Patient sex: M
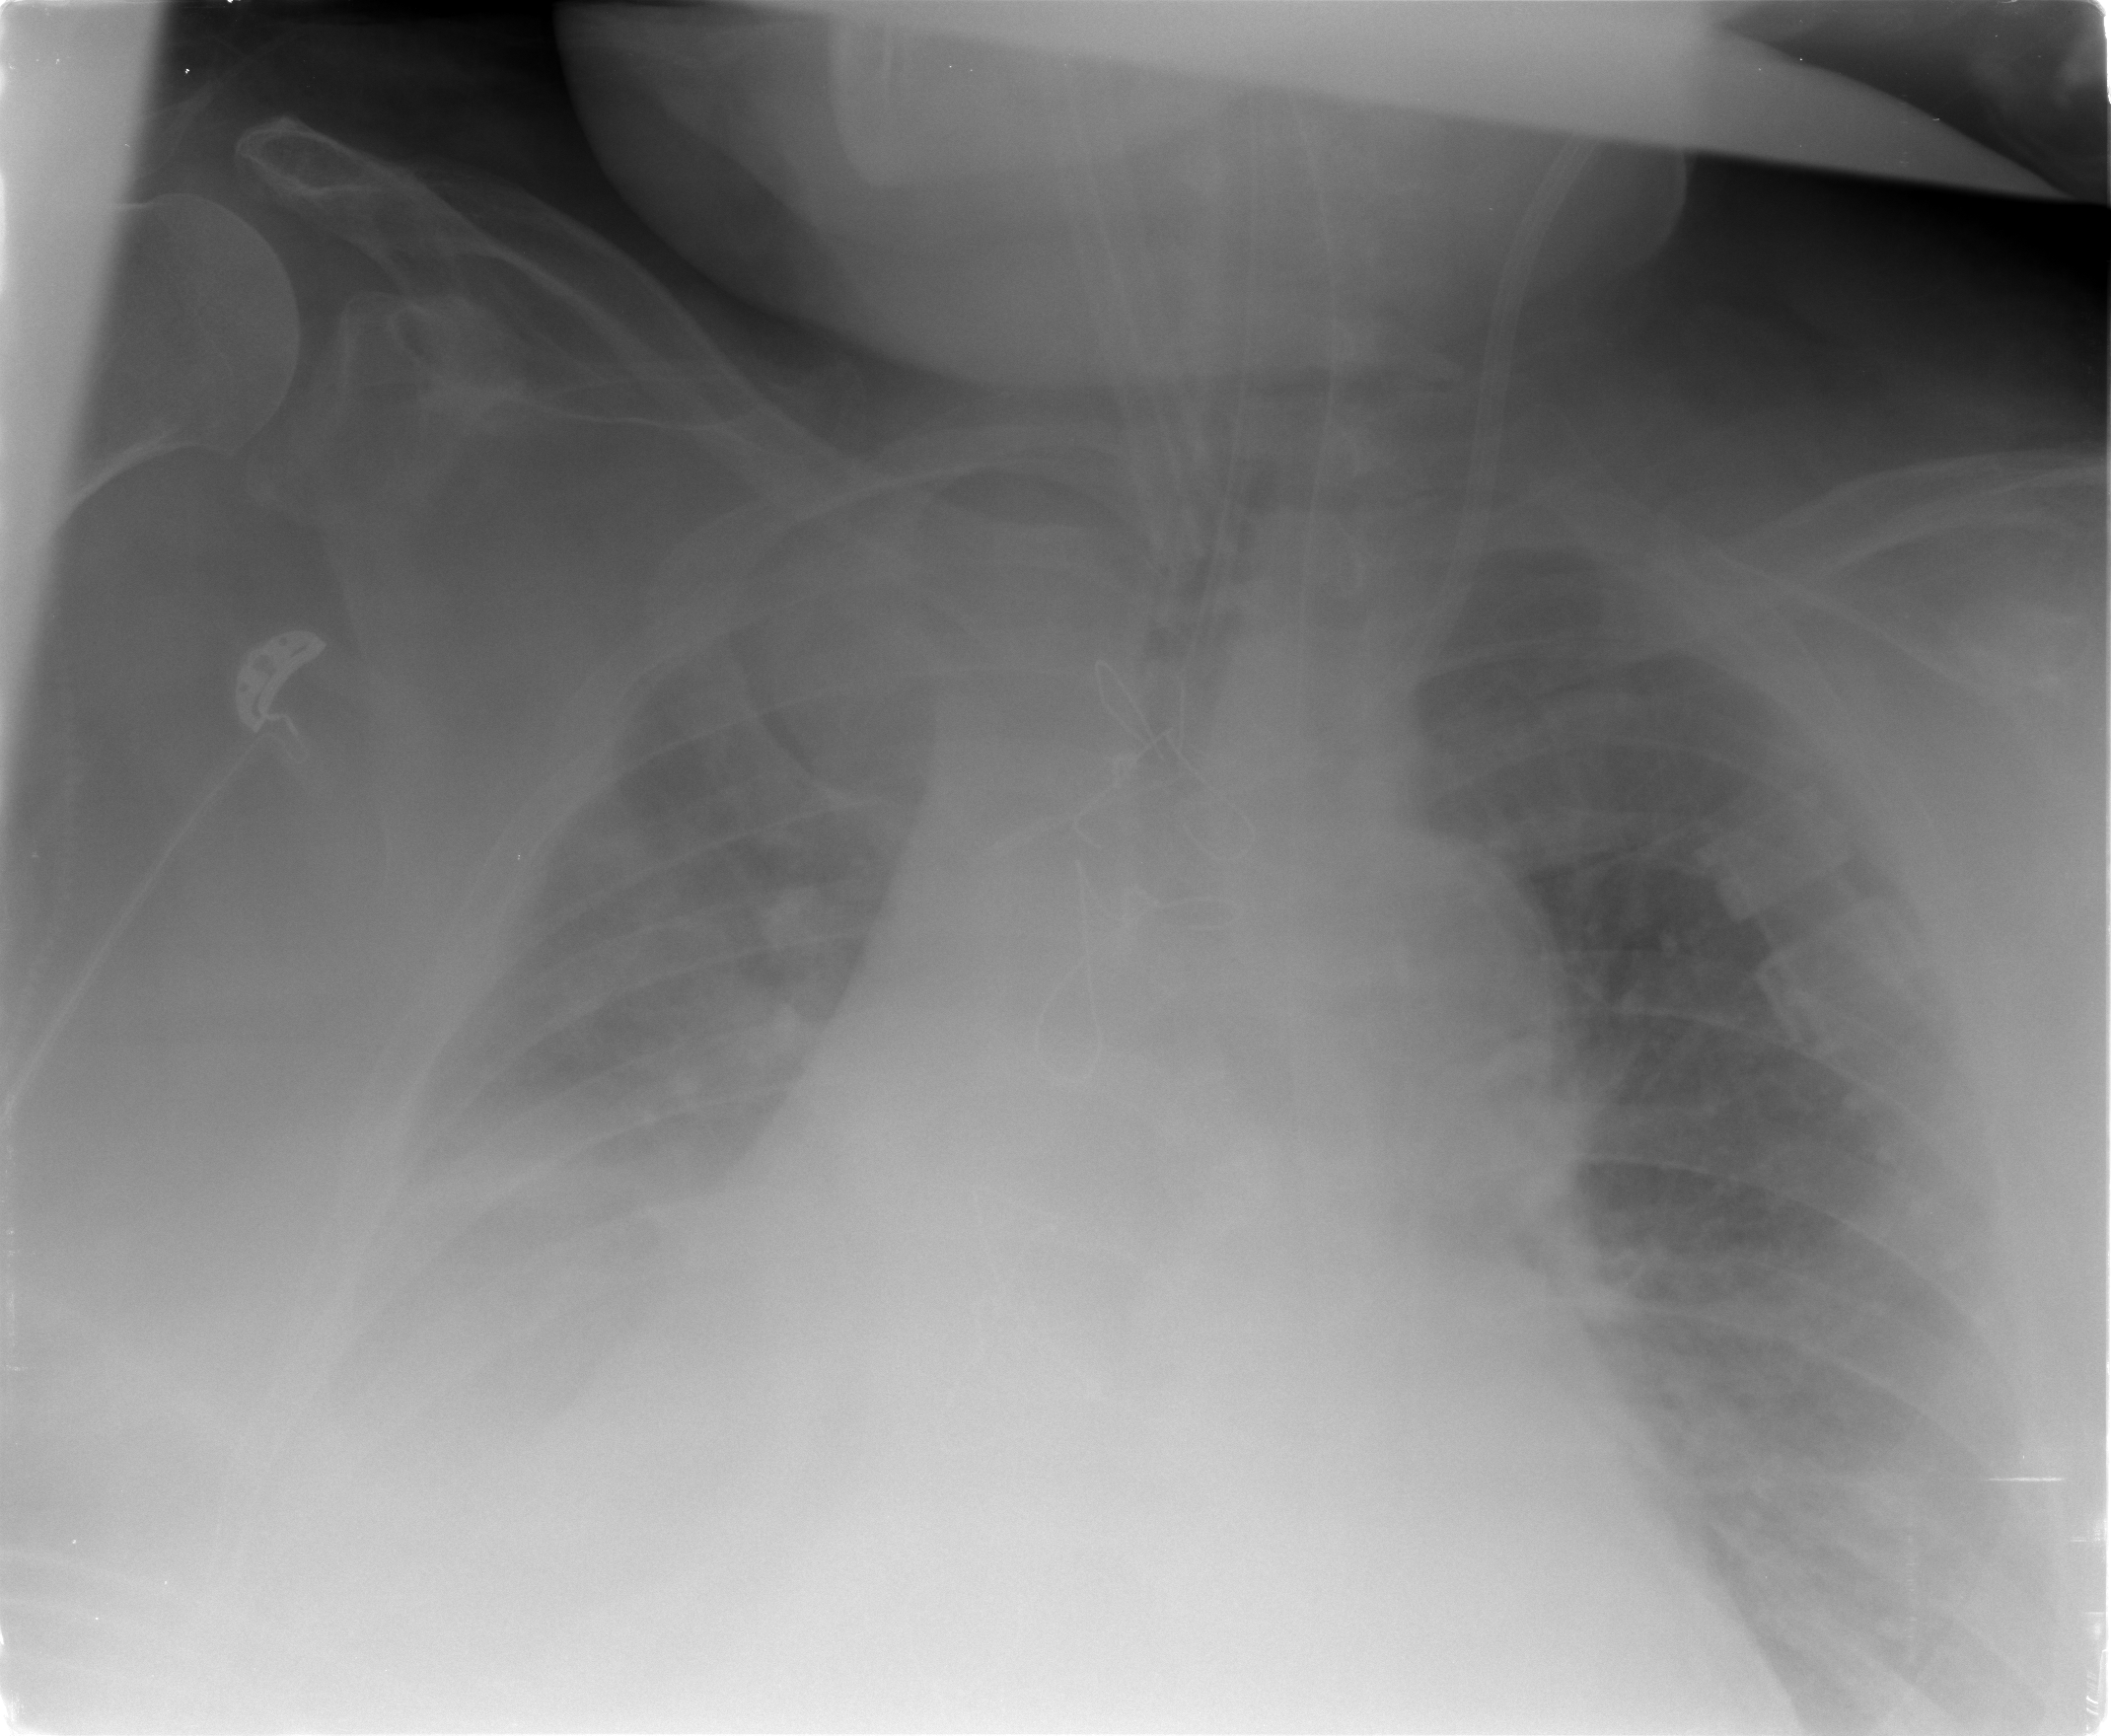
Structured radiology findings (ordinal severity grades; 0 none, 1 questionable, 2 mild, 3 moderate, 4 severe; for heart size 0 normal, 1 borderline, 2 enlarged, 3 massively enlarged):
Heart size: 3
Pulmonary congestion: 3
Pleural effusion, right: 3
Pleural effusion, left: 2
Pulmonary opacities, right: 2
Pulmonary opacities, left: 1
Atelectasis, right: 3
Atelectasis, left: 2